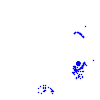
Particle: electron